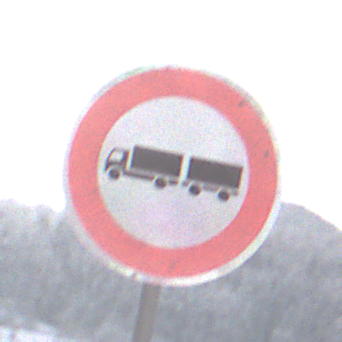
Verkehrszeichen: VerbotLastkraftwagenMitAnhaenger
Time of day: MorningAfternoon
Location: Outdoor (Nature)
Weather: PartlyCloudy
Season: Winter
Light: Natural